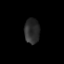
Tissue: lung
Cell type: Myeloid cells
Senescence score: 0.5665
Nuclear area (px): 368
Mean DAPI intensity: 43.361